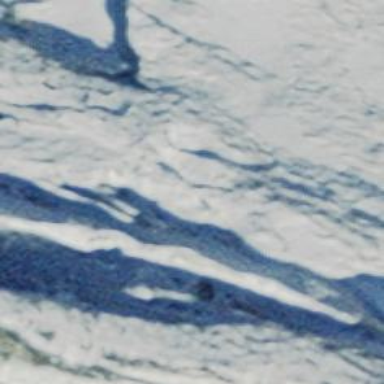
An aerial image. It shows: Crevasse in the natural environment.